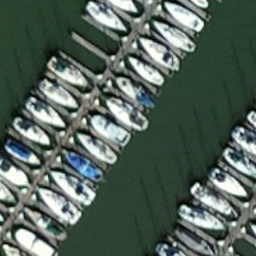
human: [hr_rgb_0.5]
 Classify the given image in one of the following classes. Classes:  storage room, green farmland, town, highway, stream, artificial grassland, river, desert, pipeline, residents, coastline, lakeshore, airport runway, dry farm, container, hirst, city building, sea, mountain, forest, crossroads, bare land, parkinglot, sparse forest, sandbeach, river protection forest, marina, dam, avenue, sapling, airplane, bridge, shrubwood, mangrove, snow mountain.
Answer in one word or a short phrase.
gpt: marina